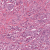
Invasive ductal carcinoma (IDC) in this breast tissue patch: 1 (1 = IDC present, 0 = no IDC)